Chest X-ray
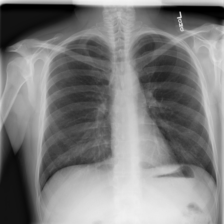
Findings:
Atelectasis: negative
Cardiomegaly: negative
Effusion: negative
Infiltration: negative
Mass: negative
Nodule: negative
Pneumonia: negative
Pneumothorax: negative
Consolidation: negative
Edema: negative
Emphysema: negative
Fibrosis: negative
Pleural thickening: negative
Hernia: negative